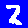
Digit: 2